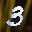
Label: 3